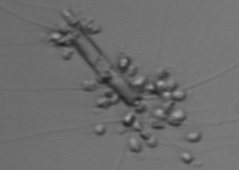
Label: Chaetoceros_didymus_TAG_external_flagellate